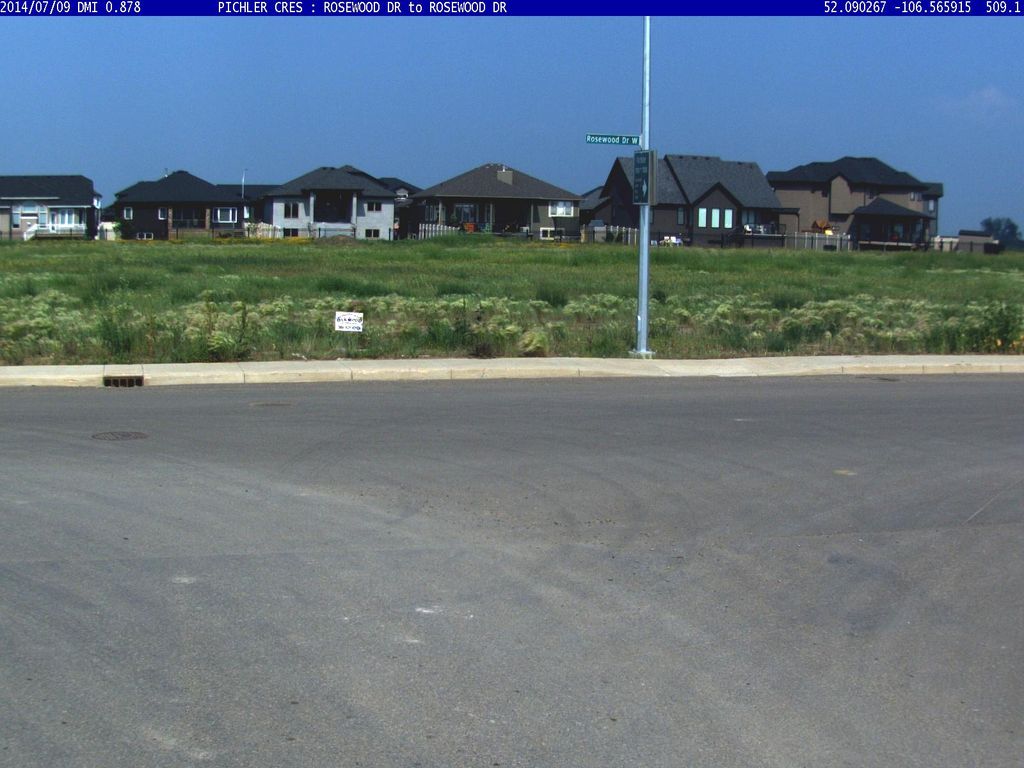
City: saskatoon